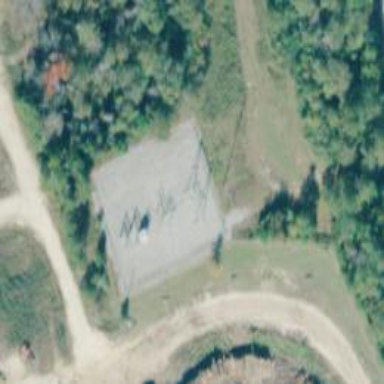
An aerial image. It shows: Industrial power substation surrounded by fence.